Question: I have a problem that I cant commit changes during editing the scripts in github please somebody help me

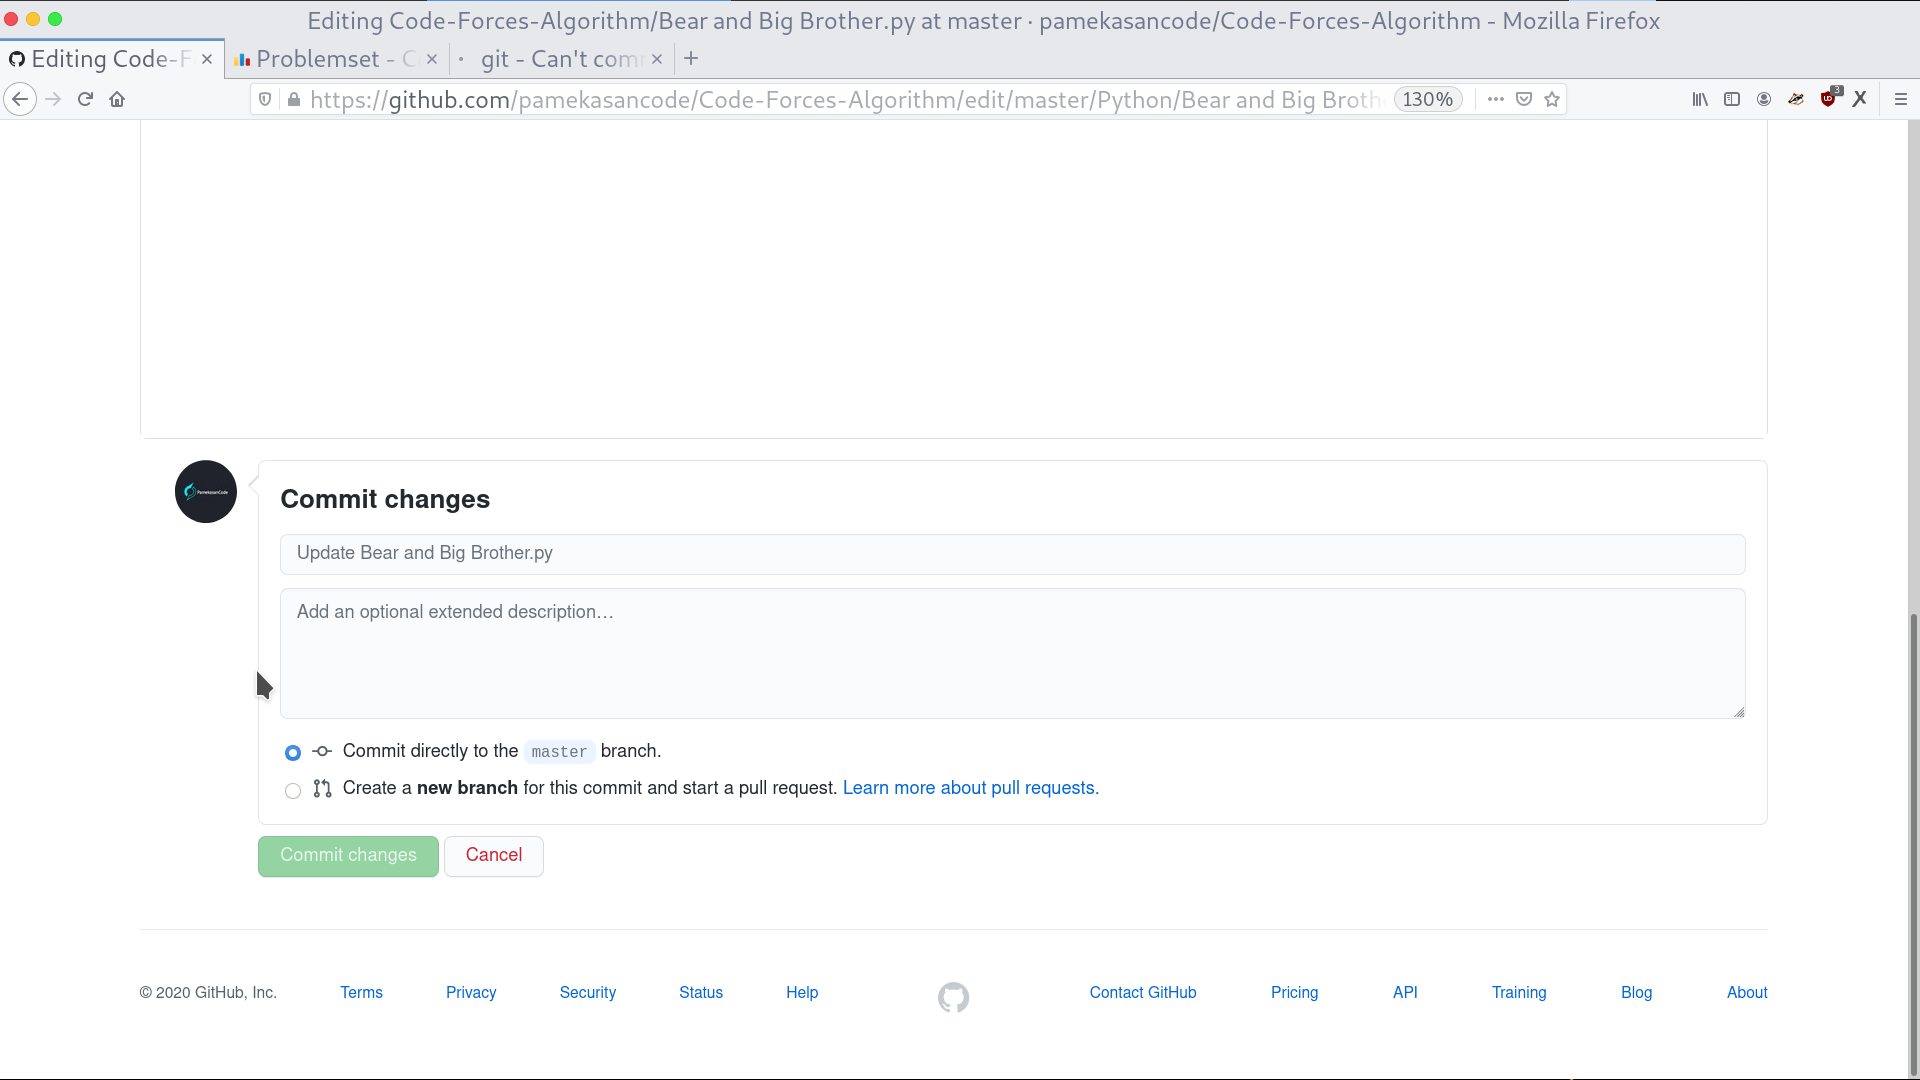
Answer: It means you are not a <URL>: you can not contribute directly to the 'main'/'master' branch of that repository.
You should be able to commit if you select the second option
"<URL>".
See as illustration "<URL>
<URL>